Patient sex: M
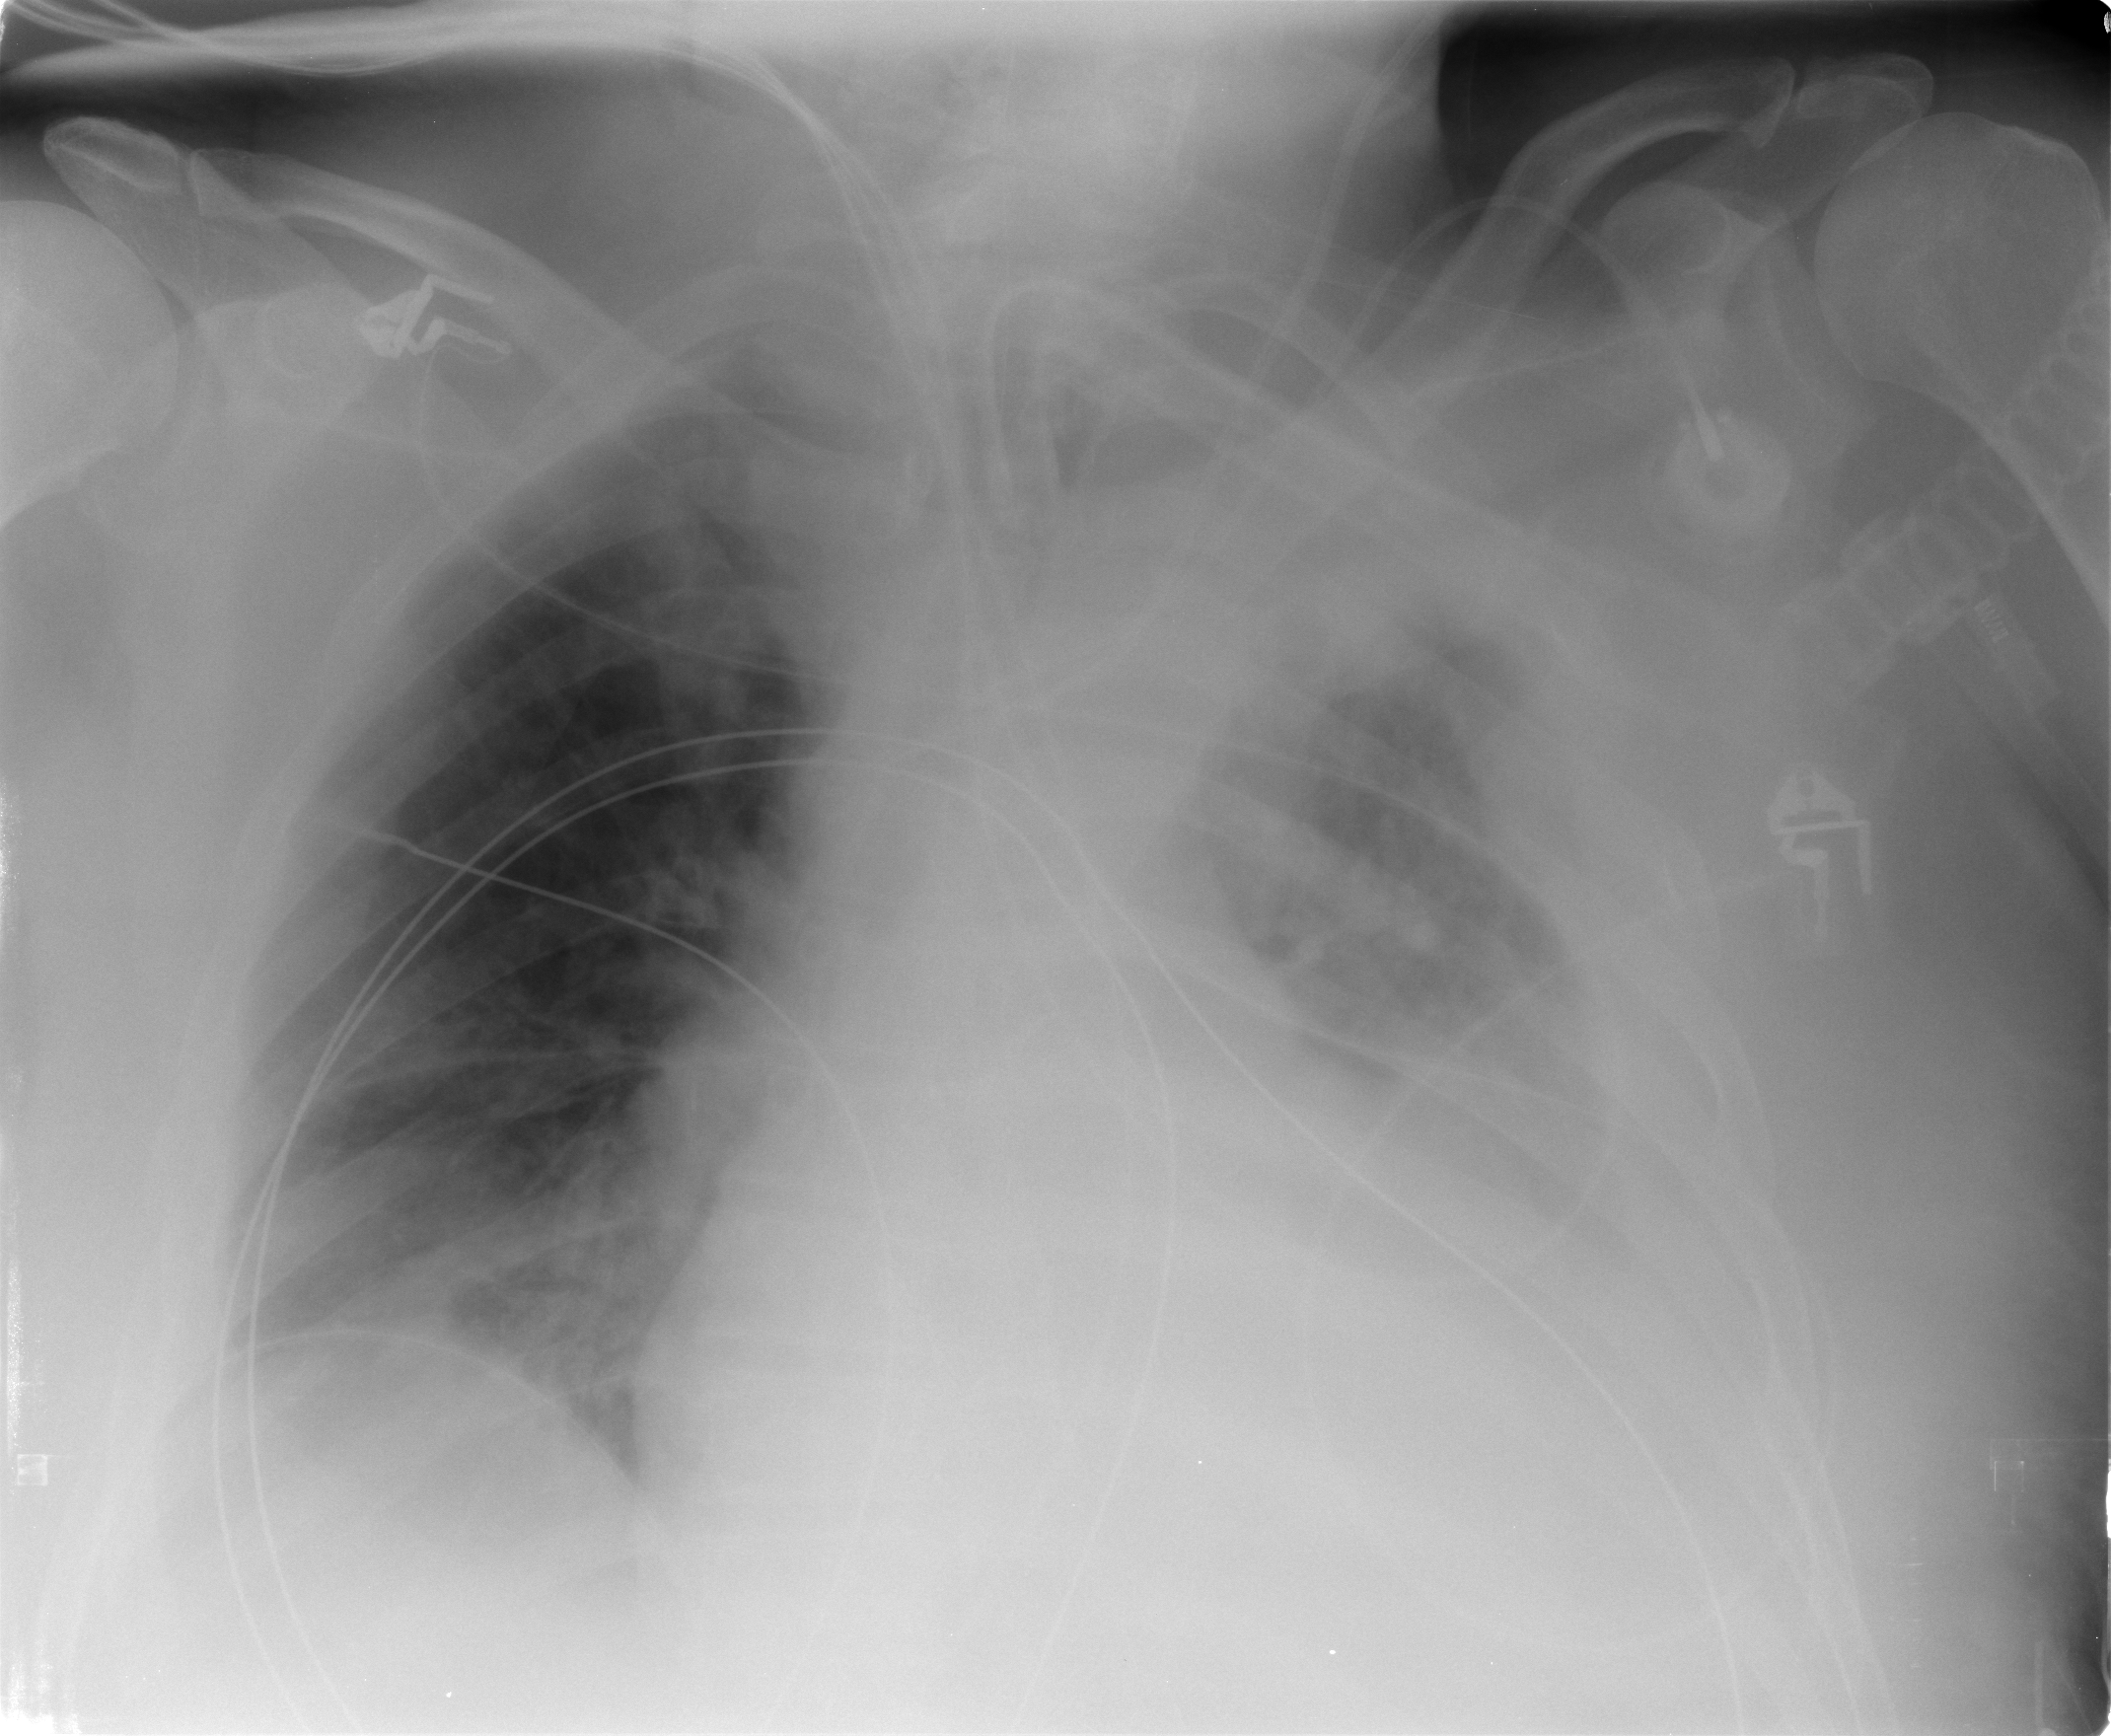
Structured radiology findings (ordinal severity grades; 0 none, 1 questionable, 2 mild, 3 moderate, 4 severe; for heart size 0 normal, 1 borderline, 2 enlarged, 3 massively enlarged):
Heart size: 1
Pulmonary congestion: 2
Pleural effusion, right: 2
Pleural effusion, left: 3
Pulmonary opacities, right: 2
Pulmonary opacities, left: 2
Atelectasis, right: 2
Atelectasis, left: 3